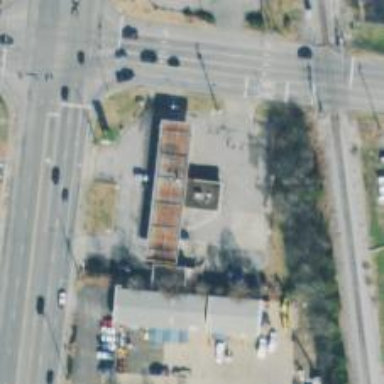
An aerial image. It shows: Convenience shop.